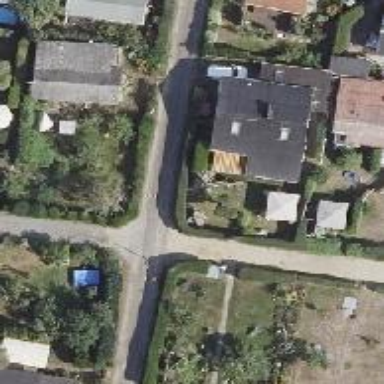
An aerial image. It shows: Asphalt alley used as service road.